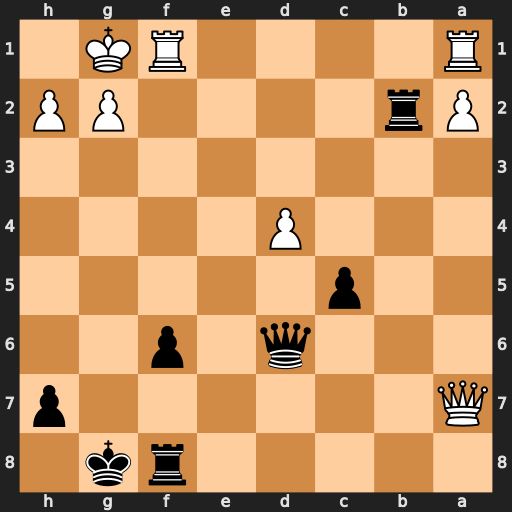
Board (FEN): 5rk1/Q6p/3q1p2/2p5/3P4/8/Pr4PP/R4RK1
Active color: b
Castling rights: -
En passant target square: -
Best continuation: Qd5 Rf3 Qxd4+ Kh1 Rb7